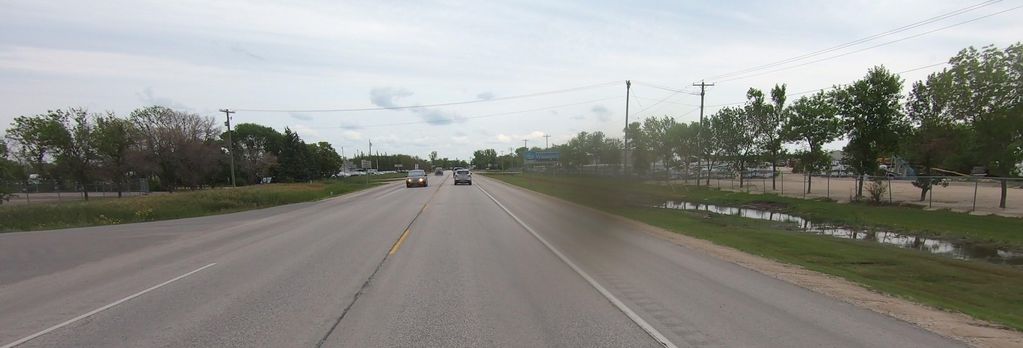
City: winnipeg